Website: home-depot
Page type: stored-credit-cards
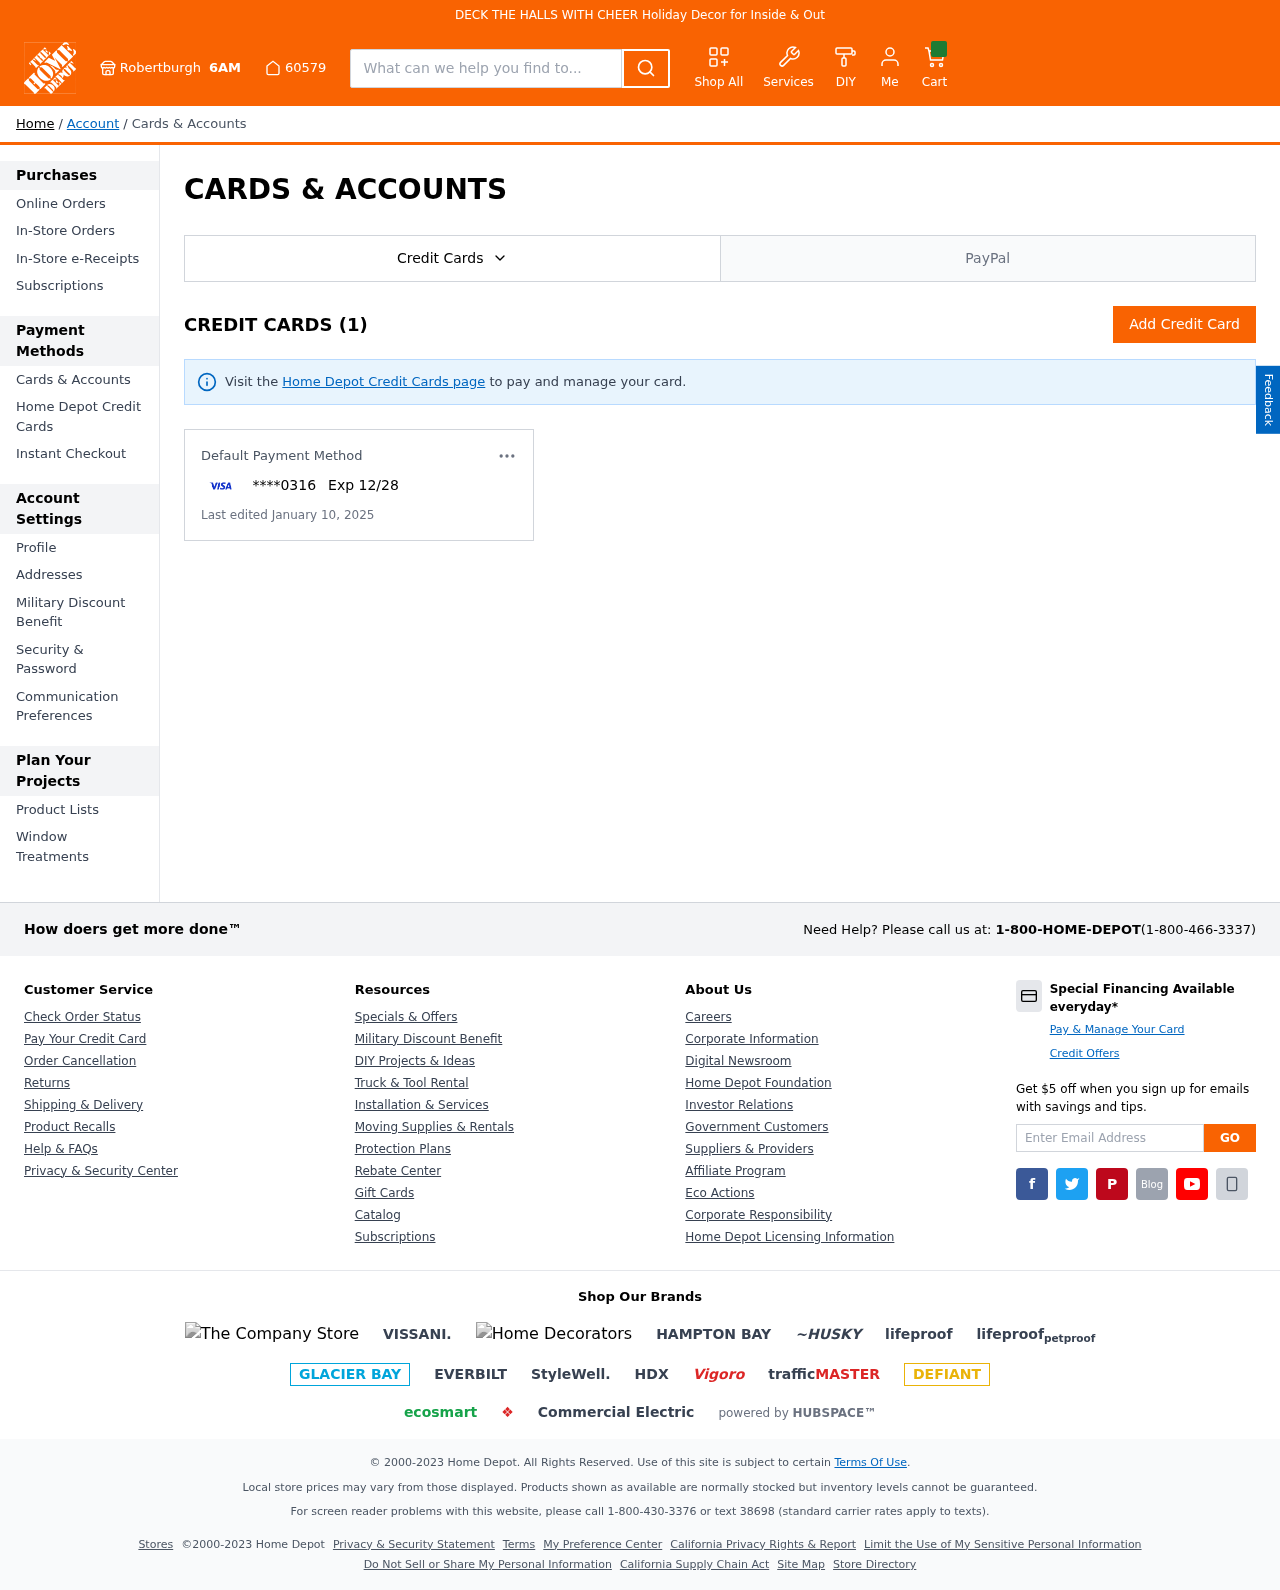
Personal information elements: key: PII_CARD_EXPIRY
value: Exp 12/28
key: PII_CARD_LAST4
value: ****0316
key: PII_CITY
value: Robertburgh
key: PII_POSTCODE
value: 60579
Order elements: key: ORDER_DATE
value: January 10, 2025
Search elements: key: HEADER_SEARCH
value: What can we help you find to...